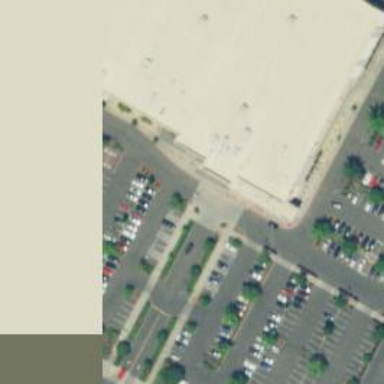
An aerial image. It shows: Parking space.